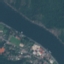
Label: River